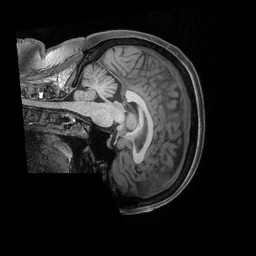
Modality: T1w
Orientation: sagittal
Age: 44
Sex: female
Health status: ill
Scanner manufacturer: siemens
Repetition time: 2.4 s
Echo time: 0.00231 s